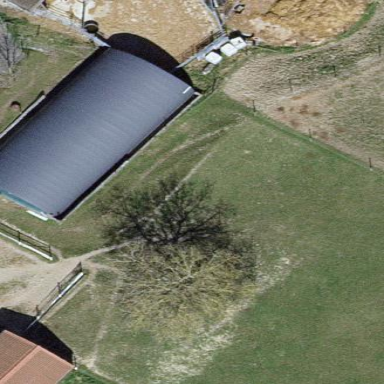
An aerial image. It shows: Farm building.